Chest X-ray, AP view. Patient: 30 years old, sex M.
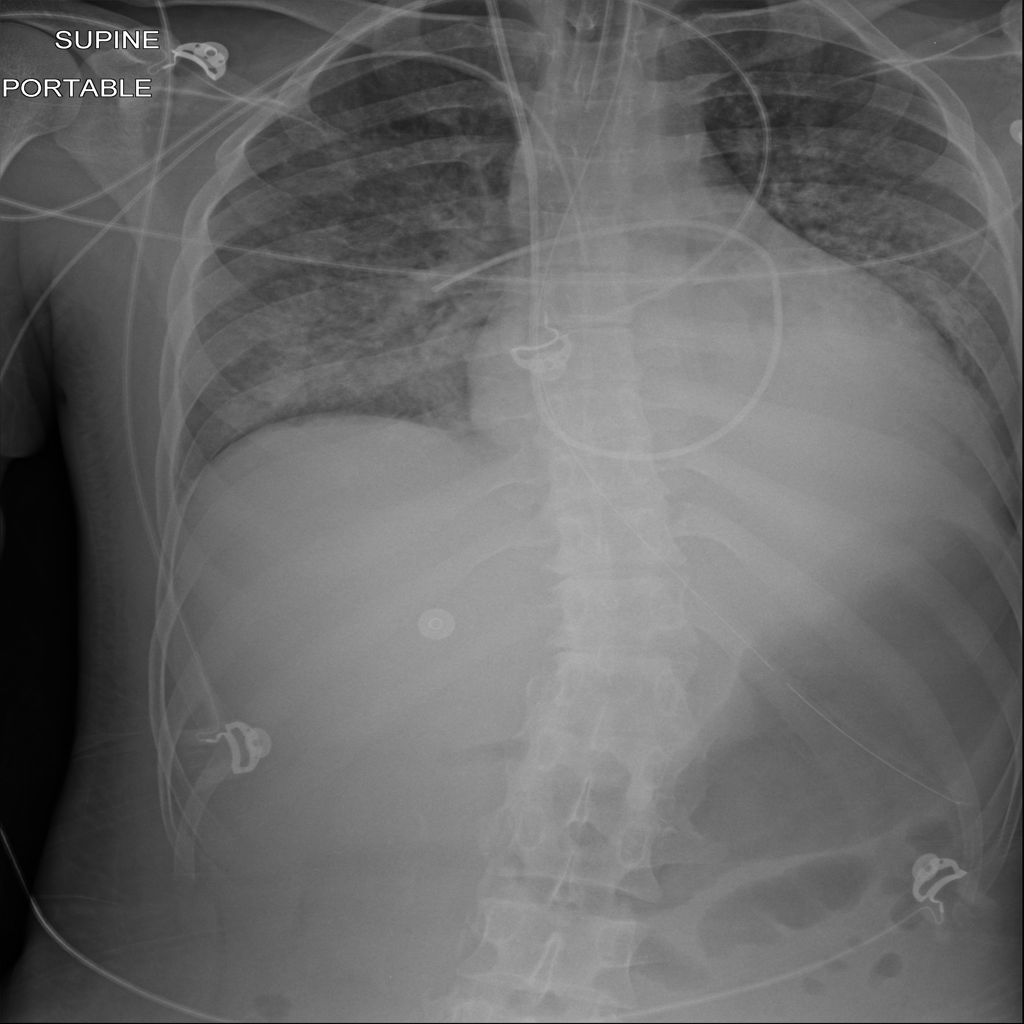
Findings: No Finding